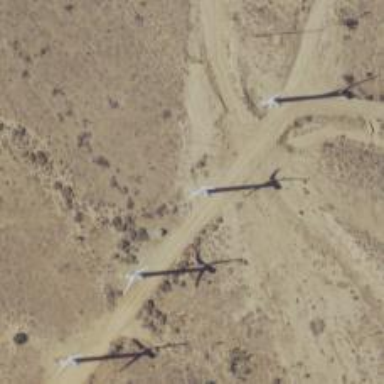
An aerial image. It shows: Wind power generator employing wind turbines.